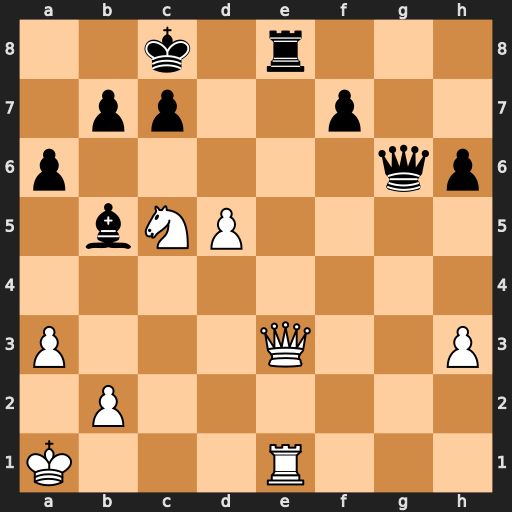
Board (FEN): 2k1r3/1pp2p2/p5qp/1bNP4/8/P3Q2P/1P6/K3R3
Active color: w
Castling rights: -
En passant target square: -
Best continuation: Qxe8+ Bxe8 Rxe8#